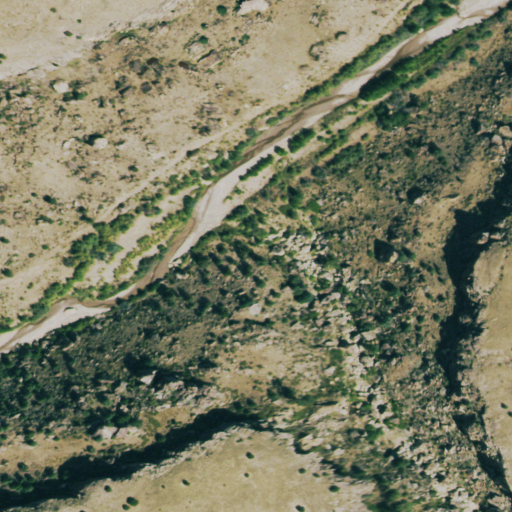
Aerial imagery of valley in Colorado named Karrick Canyon containing shrub and grassland